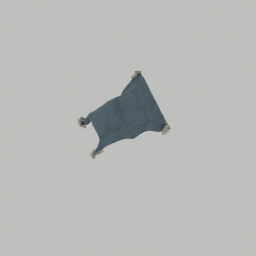
Label: tools